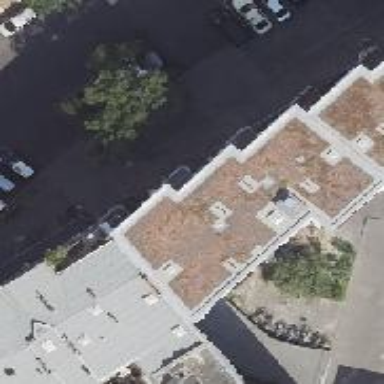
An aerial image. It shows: Hardware shop.